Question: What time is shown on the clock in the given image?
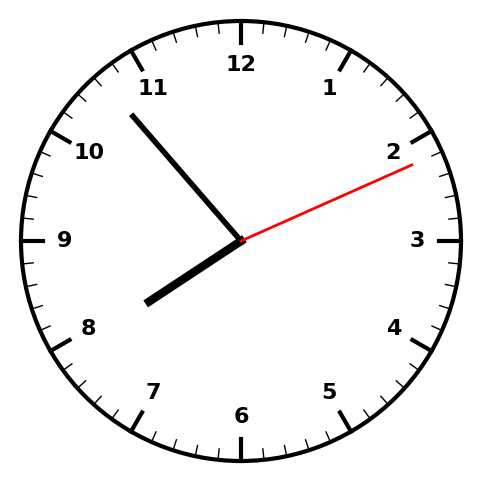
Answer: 07:53:11